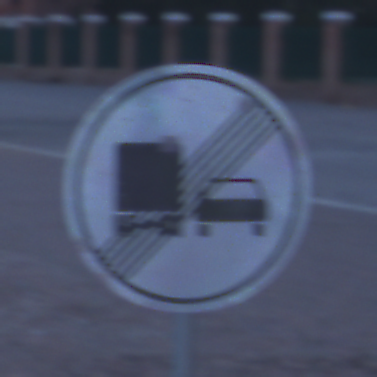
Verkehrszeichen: EndeUeberholverbotKraftfahrzeuge
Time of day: Dawn
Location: Outdoor (Urban)
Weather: PartlyCloudy
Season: NotSpecified
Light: Natural